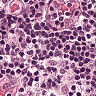
Metastatic tissue present: no